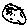
Label: moon